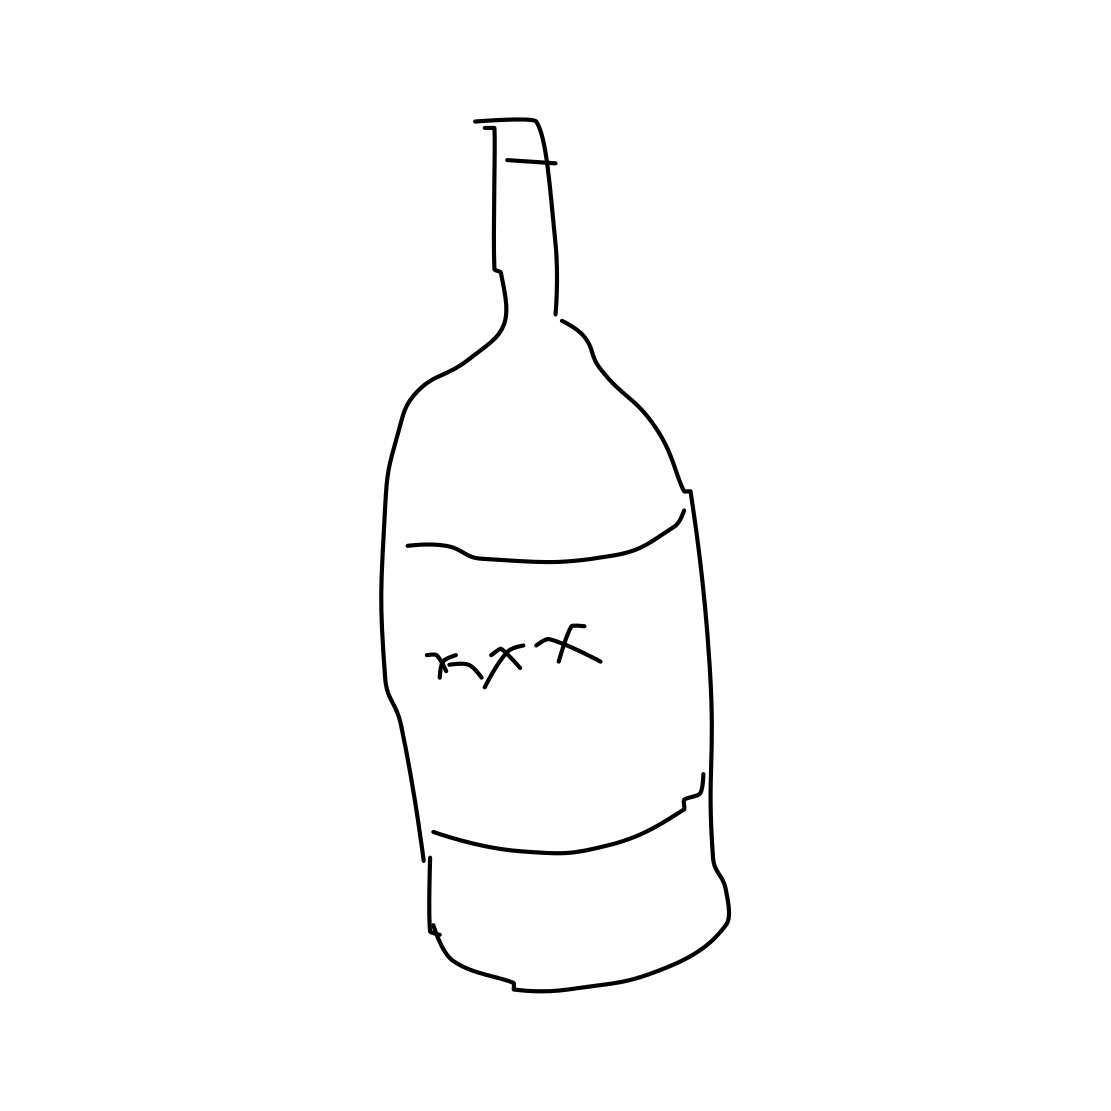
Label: wine-bottle